Question: I have ImageView and I want to mark a part from that for zooming.
I need something like "Select" in Paint.
How I can do it with the Cursor or otherwise?
I just need help with selecting.
Something like this

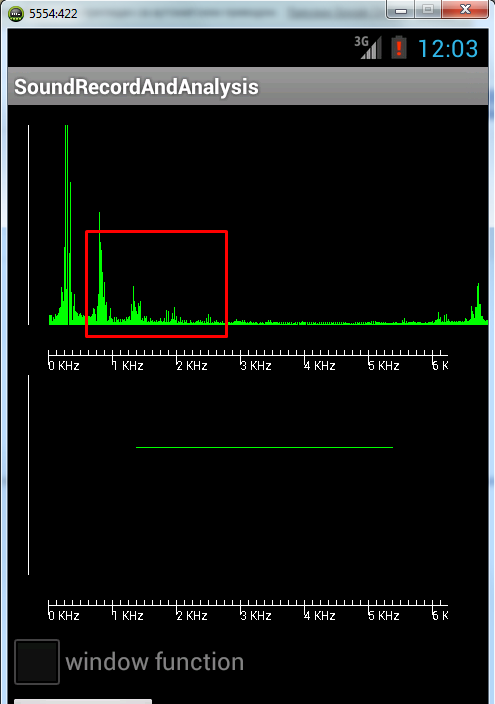
Answer: Solved, but at the beginning will be the point. Square is drawn at the end
'''
imageViewDisplaySectrum.setOnTouchListener(new View.OnTouchListener() {
float rectX,rectY,rectX2,rectY2;
@Override
public boolean onTouch(View v, MotionEvent event) {
switch (event.getAction())
{
case MotionEvent.ACTION_DOWN:
rectX = event.getX();
rectY = event.getY();
rectX2 = rectX;
rectY2 = rectY;
canvasDisplaySpectrum.drawPoint(rectX , rectY , paintRect);
imageViewDisplaySectrum.invalidate();
break;
case MotionEvent.ACTION_MOVE:
rectX2 = event.getX();
rectY2 = event.getY();
break;
case MotionEvent.ACTION_UP:
canvasDisplaySpectrum.drawRect(rectX, rectY, rectX2, rectY2, paintRect);
imageViewDisplaySectrum.invalidate();
break;
}
return true;
}
});
'''
---
'''
paintRect = new Paint();
paintRect.setColor(Color.RED);
paintRect.setStrokeWidth(3);
paintRect.setStyle(Paint.Style.STROKE);
'''